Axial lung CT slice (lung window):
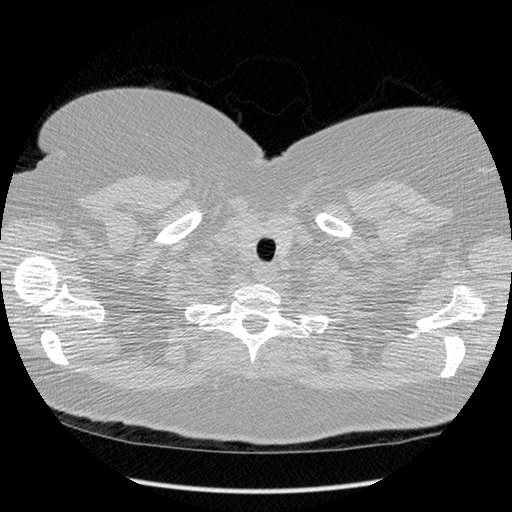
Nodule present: no